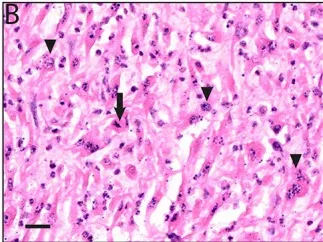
(A-D) Microscopic aspects of an abomasal fibrosarcoma from a goat. Neoplastic cells showing anisokaryosis, and ,anisocytosis (arrowhead) as well as mitotic figures (arrow). Images taken at 200x magnification, scalebar indicating 20 mum.
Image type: pathology (h&e)